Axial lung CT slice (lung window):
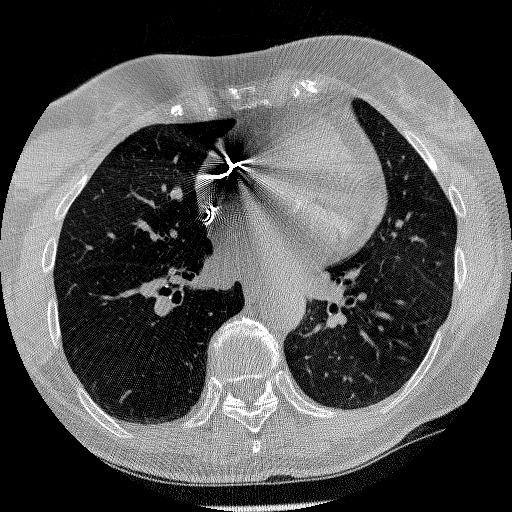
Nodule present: no